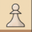
Piece: wP